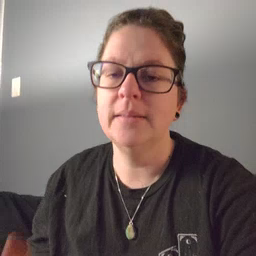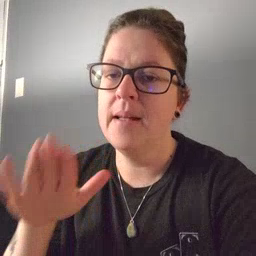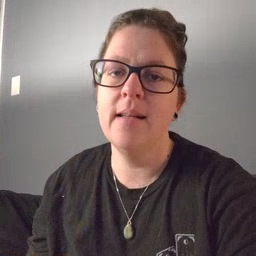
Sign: bad